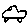
Label: car